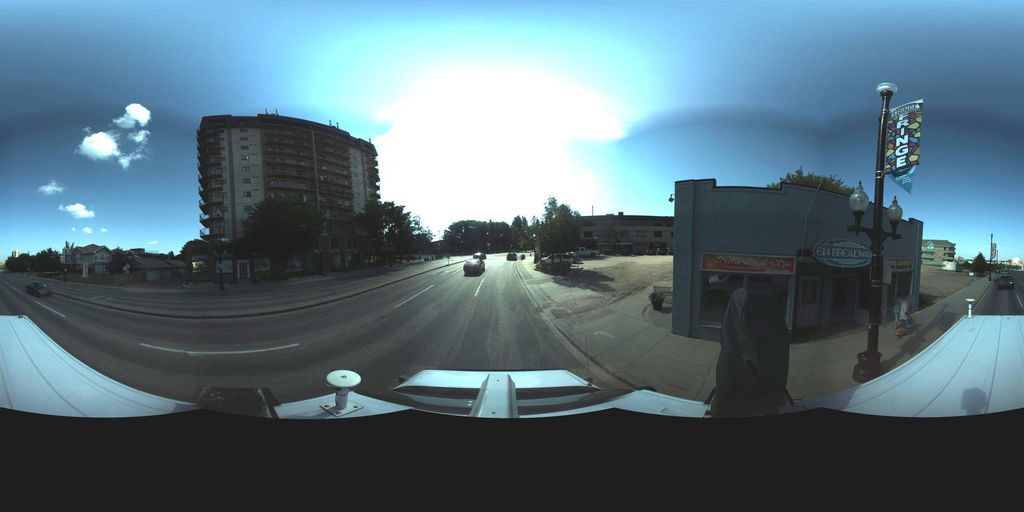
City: saskatoon